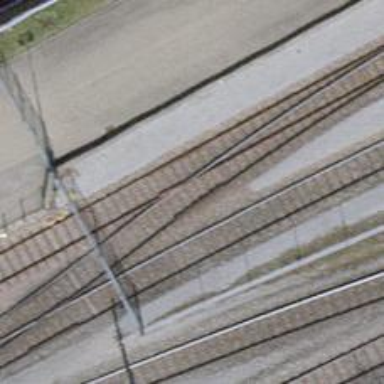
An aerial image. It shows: Single-track railway spur.